Field crop: maize
Growth stage: 2
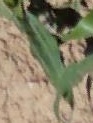
Species: maize